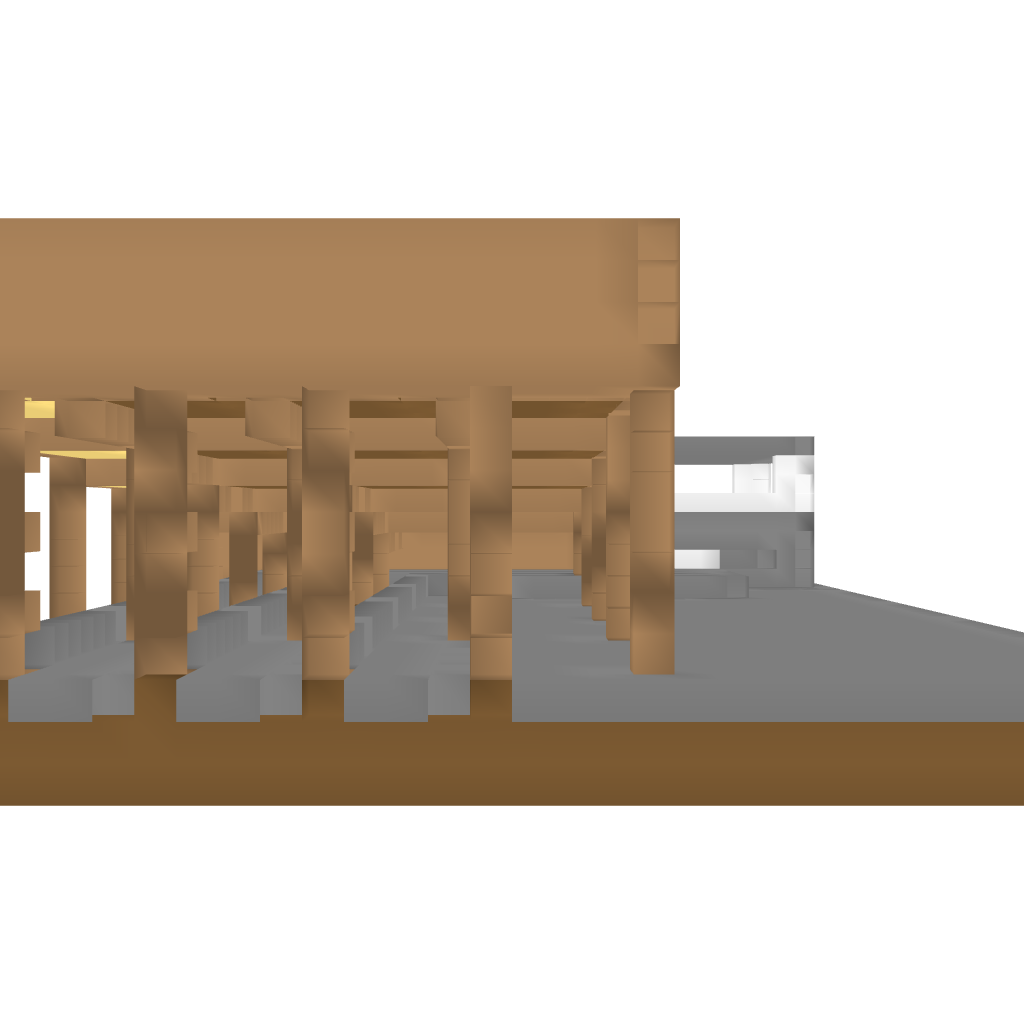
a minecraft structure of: AutoFarm bad low quality